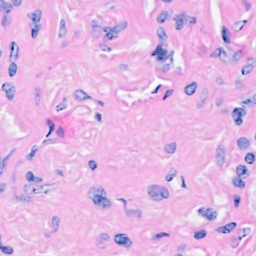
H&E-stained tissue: Breast